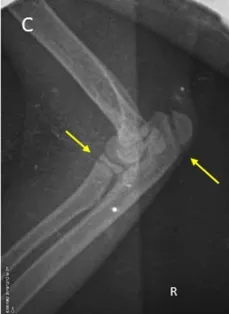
Patient at the beginning of the therapy; whole-body X-ray show normal mineralization of the bones, and no fractures present. (B) Ventrodorsal position. Elbows in detail.
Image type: radiology (x_ray)